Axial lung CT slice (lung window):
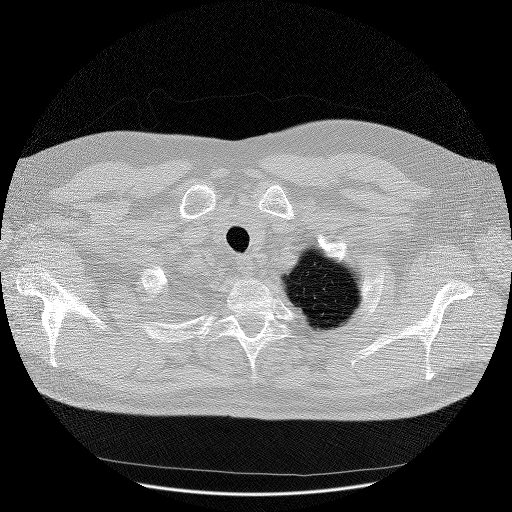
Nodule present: no